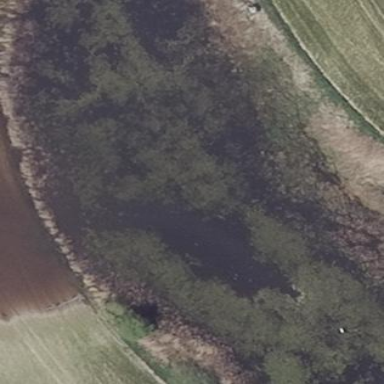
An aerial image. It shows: Pond surrounded by natural water.